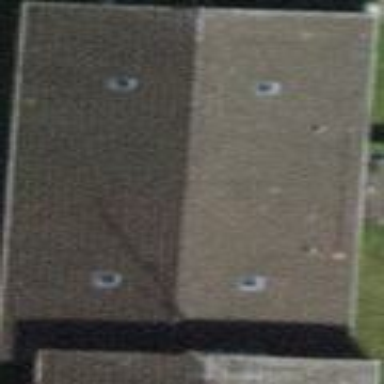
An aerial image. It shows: Pitched roof building.